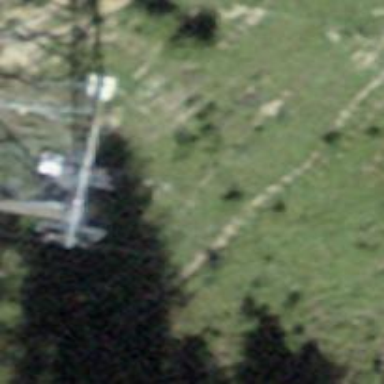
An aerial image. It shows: Pylon for aerialway.